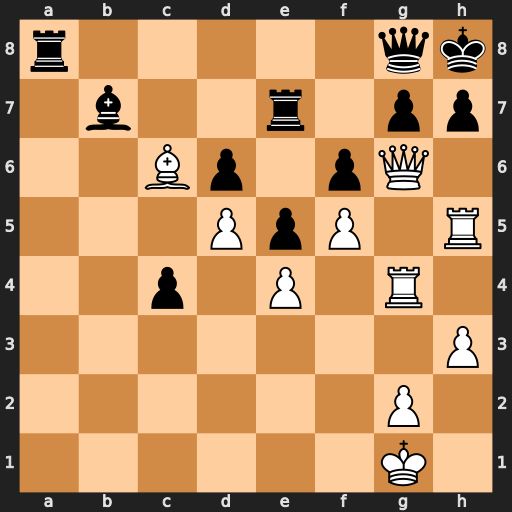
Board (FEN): r5qk/1b2r1pp/2Bp1pQ1/3PpP1R/2p1P1R1/7P/6P1/6K1
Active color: w
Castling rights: -
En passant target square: -
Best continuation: Rgh4 h6 Rxh6+ gxh6 Qxf6+ Qg7 Rxh6+ Kg8 Rg6